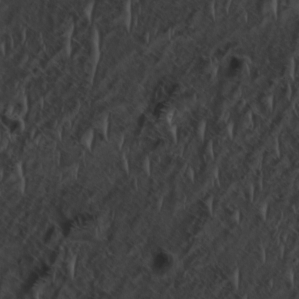
Label: non_frost